Question: Im practicing objective-C, and I try to do everything programmatically.
I'm making a simple view that I add on my view of the ViewController, but this subview is going out of the screen.
When I set my frame, the position for the X and Y are respected, but the rest, no...
Here is the screenshot of my result :

As you can see... The red subview is going out of the screen.
Here is my 'loadView' where I add that subview :
HomeViewController.m - loadView
'''
-(void)loadView
{
self.view = [[UIView alloc] initWithFrame:[UIScreen mainScreen].bounds];
UIView *subview = [[UIView alloc] initWithFrame:CGRectMake(15, 15, self.view.frame.size.width - 30, self.view.frame.size.height - 30)];
[subview setBackgroundColor:[UIColor redColor]];
[self.view addSubview:subview];
}
'''
For the padding, I did put 15 for the position 'x' and 'y'... And for the frame, I did calculate with the size of the 'self.view' by removing paddings... As you see, it works well for the 'width', but for the 'height', it is a big fail. It goes outside the screen.
In my 'AppDelegate.h', I set the 'navigationController.navigationBar.translucent = NO;', in order to that when I set position for 'x', and 'y', it starts well after the 'navigationBar' .
I don't understand this weird behavior for the height... If someone has a good explanation for this please.
Thanks
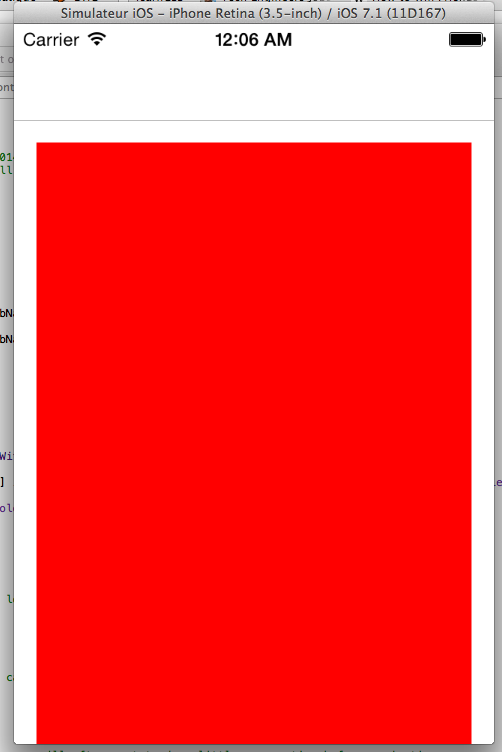
Answer: First, you shouldn't rely on the value of 'self.view' in 'viewDidLoad'. It is set to a correct value later, in 'viewWillAppear:'. You can keep your code, if you make your subview resize automatically when 'self.view' is displayed. For that, set 'autoresizingMask' on the subview:
'''
subview.autoresizingMask = UIViewAutoresizingFlexibleWidth | UIViewAutoresizingFlexibleHeight;
'''
(or add an equivalent set of constraints if you use Auto Layout.)
Also, I recommend to use 'bounds' instead of 'frame':
'''
UIView *subview = [[UIView alloc] initWithFrame:CGRectMake(15, 15, self.view.bounds.size.width - 30, self.view.bounds.size.height - 30)];
'''
It doesn't make a difference here, but it often does, e.g. if you calculate the frame's 'x' and 'y' based on the parent frame.